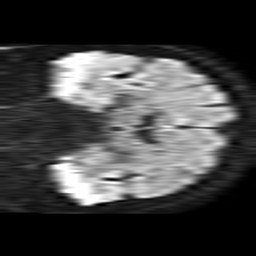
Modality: TRACE
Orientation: coronal
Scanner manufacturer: philips
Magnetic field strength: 1.5 T
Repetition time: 4.6 s
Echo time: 0.08631 s